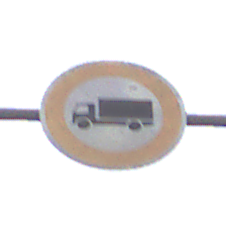
Verkehrszeichen: VerbotFuerKraftfahrzeugeUeberDreiKommaFuenfTonnen
Umgebung: Outdoor, Suburban
Tageszeit: Midday
Wetter: Overcast
Licht: Natural
Jahreszeit: NotSpecified
Kontrast: LowContrast